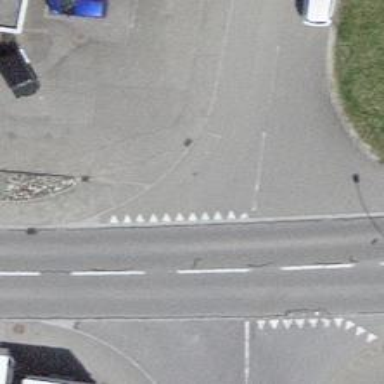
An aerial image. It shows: Road with "give way" sign.